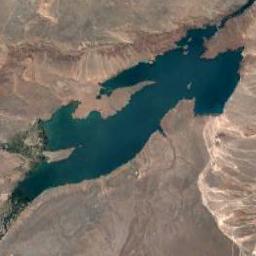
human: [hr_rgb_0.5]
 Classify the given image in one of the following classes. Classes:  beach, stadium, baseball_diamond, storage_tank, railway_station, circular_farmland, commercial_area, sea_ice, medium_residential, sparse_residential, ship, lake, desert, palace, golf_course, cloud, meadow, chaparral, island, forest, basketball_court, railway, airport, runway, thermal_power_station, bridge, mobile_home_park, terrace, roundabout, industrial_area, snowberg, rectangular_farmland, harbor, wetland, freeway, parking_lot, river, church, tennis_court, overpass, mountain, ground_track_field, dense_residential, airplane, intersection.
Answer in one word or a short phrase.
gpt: lake